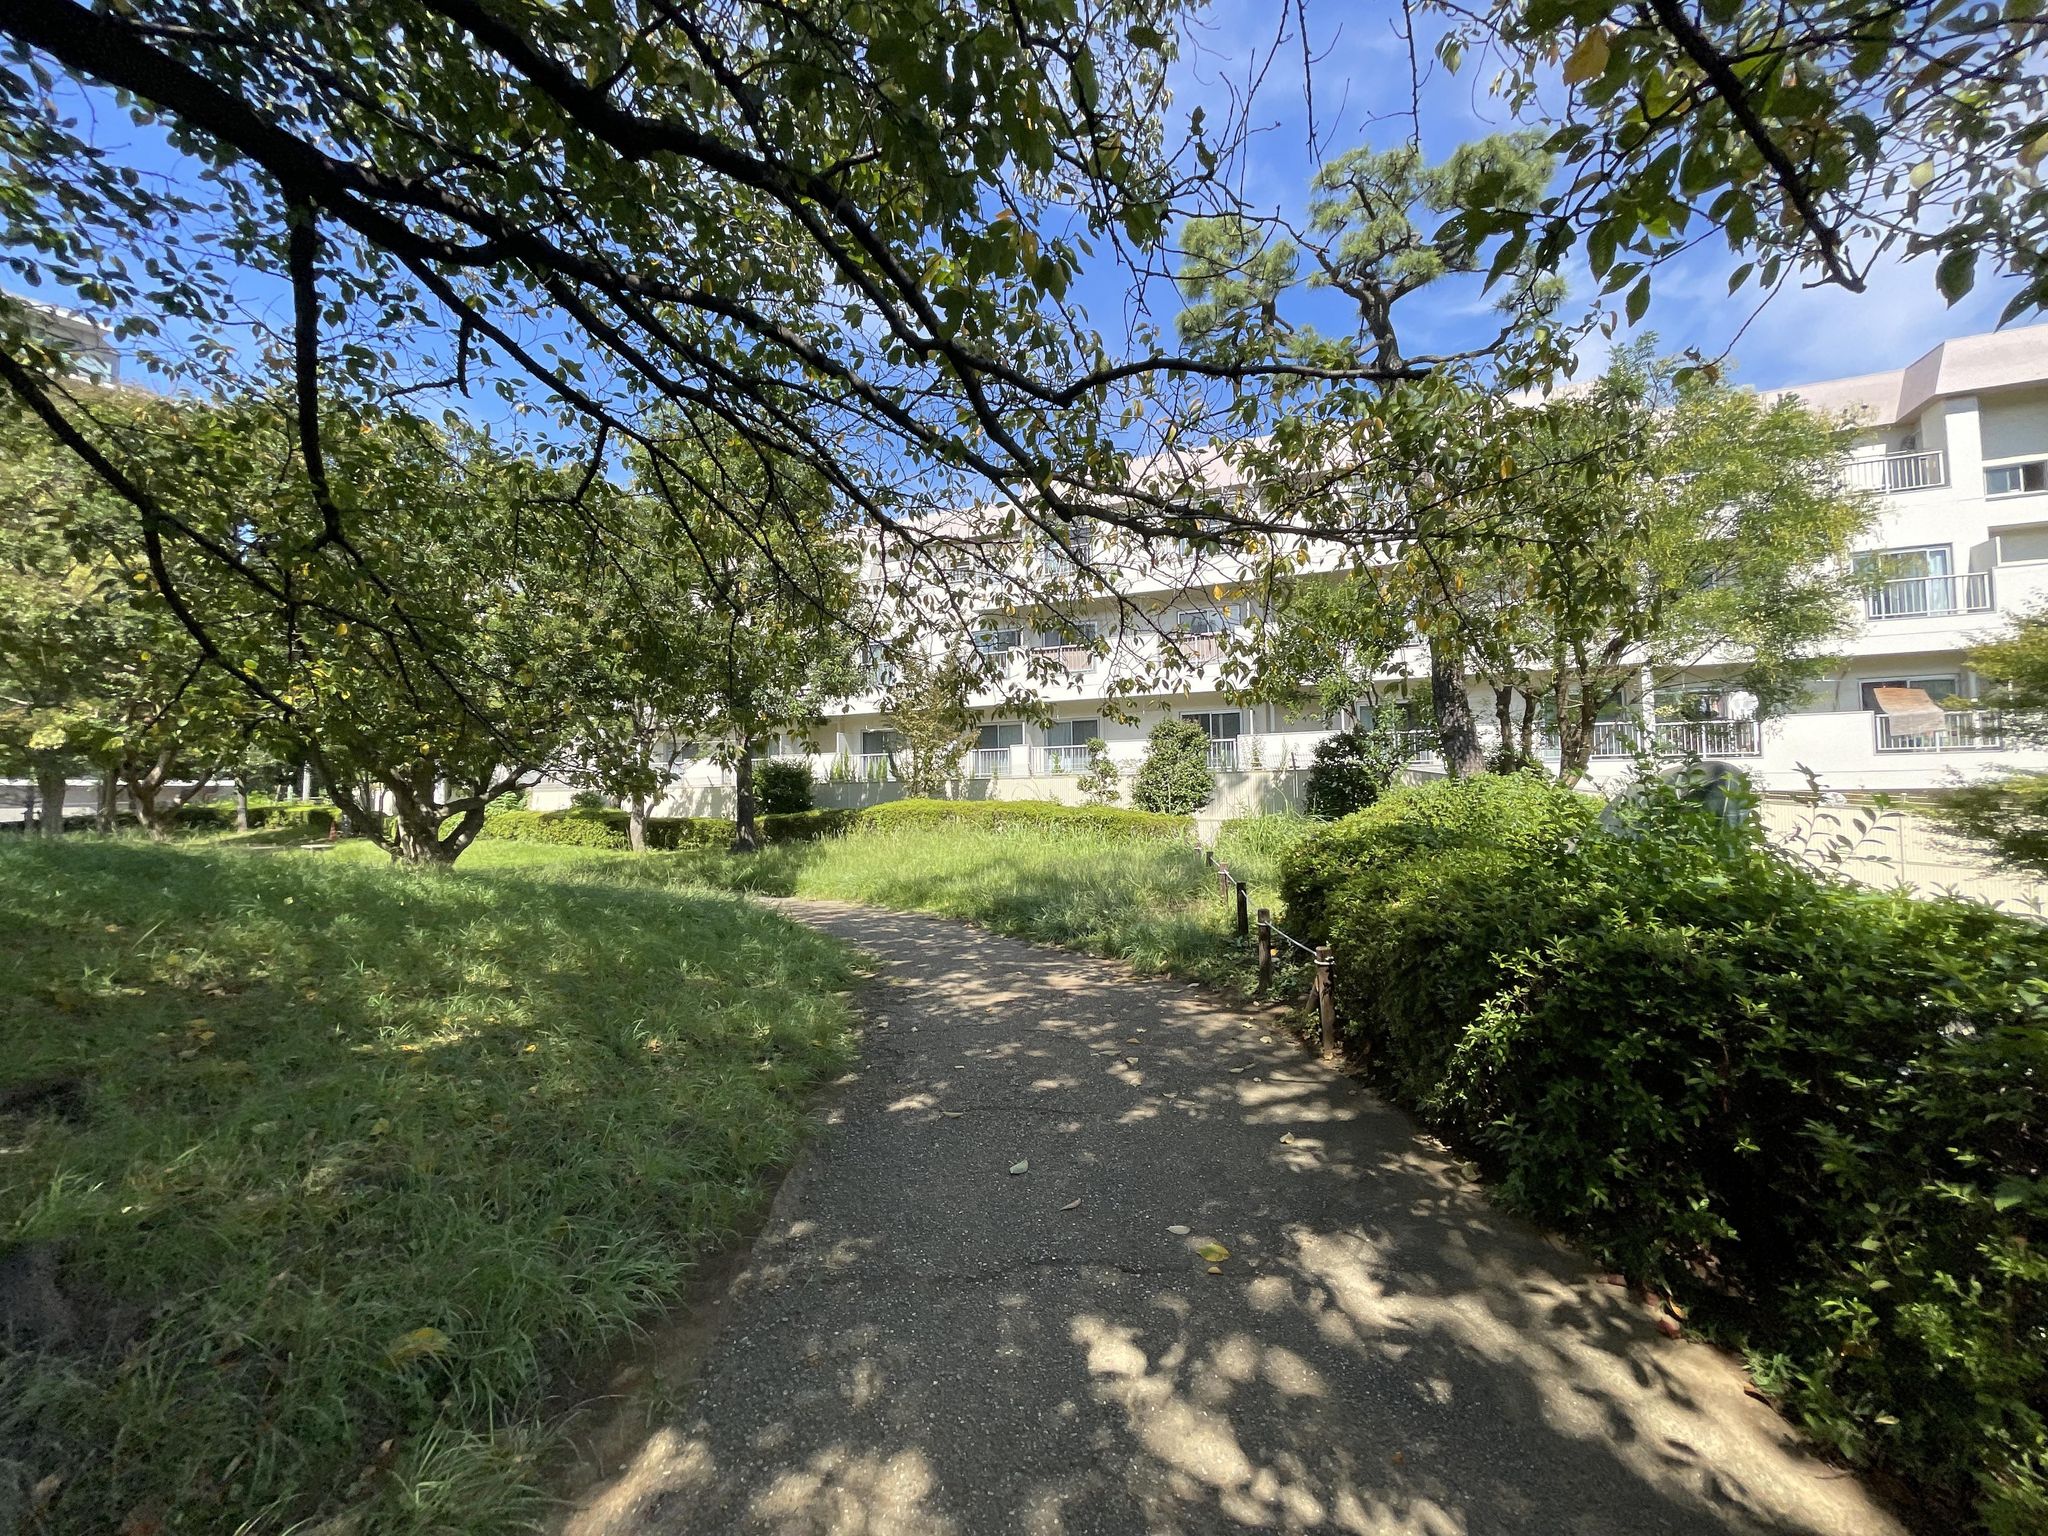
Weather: clear
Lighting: day
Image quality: good
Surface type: walking surface
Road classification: path
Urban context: urban centre
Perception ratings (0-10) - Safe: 9.55, Lively: 5.84, Beautiful: 9.29, Boring: 4.28, Depressing: 4.51, Wealthy: 7.92